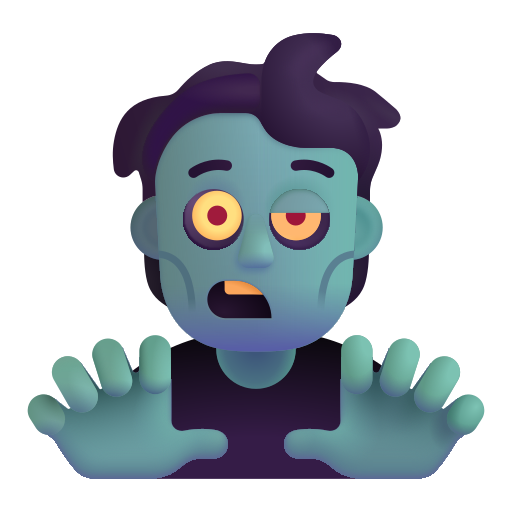
person zombie color